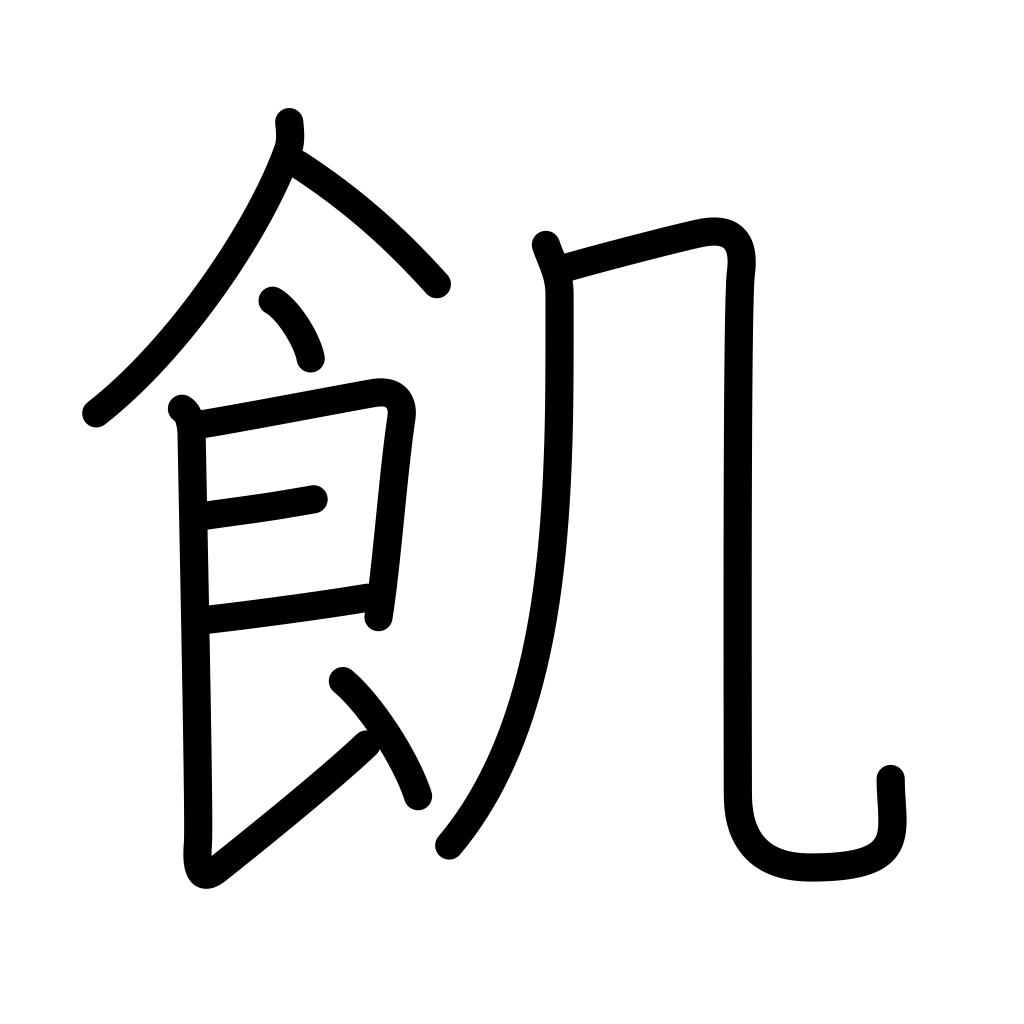
Meaning: hungry, starve